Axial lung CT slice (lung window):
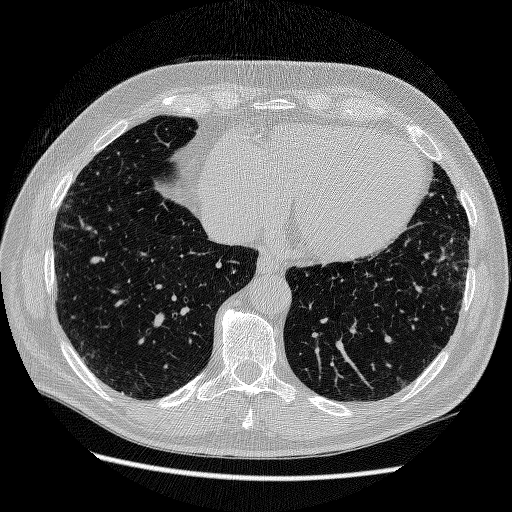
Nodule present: no